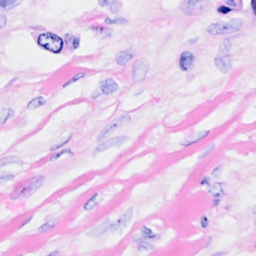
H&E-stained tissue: Breast